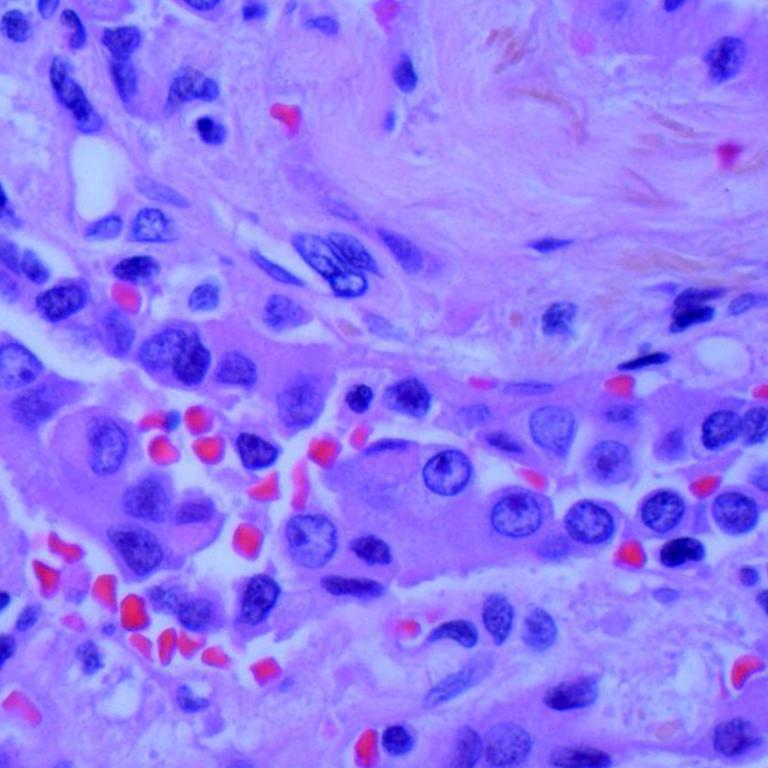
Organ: lung
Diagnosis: adenocarcinomas